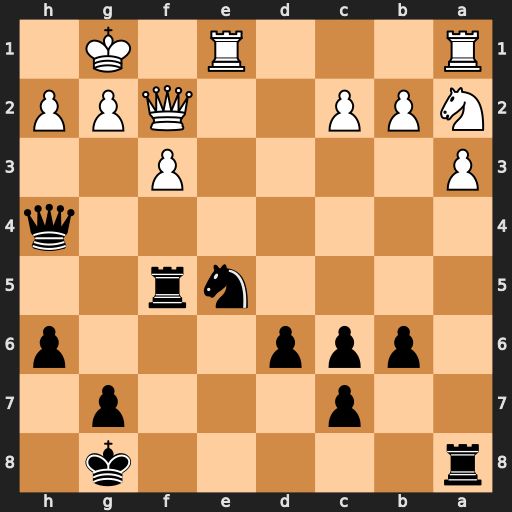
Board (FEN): r5k1/2p3p1/1ppp3p/4nr2/7q/P4P2/NPP2QPP/R3R1K1
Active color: b
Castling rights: -
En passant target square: -
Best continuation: Nxf3+ gxf3 Rg5+ Kf1 Qh3+